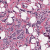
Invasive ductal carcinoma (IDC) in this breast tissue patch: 0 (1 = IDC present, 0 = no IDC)